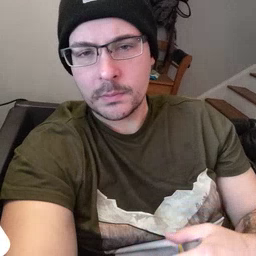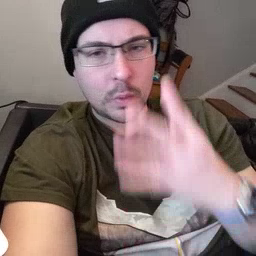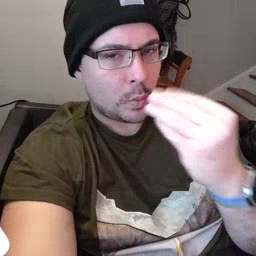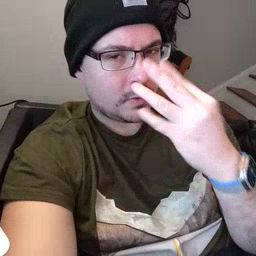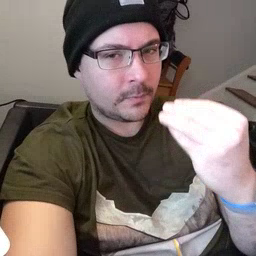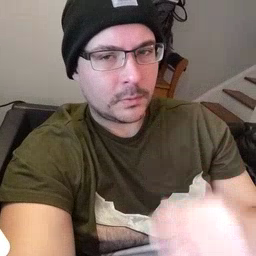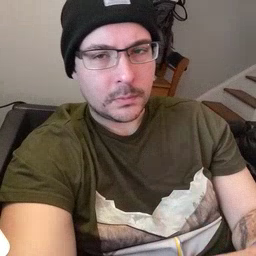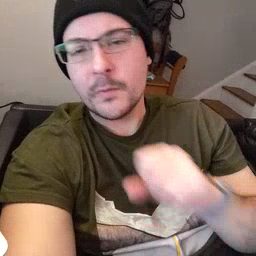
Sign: wolf